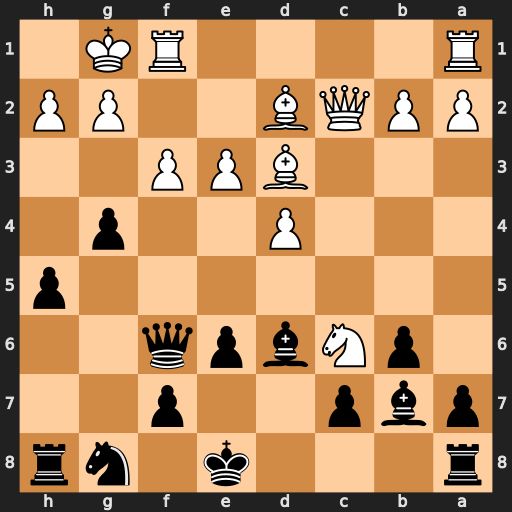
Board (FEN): r3k1nr/pbp2p2/1pNbpq2/7p/3P2p1/3BPP2/PPQB2PP/R4RK1
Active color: b
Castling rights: kq
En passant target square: -
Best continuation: Bxh2+ Kxh2 Qh4+ Kg1 g3 Rfe1 Qh2+ Kf1 Qh1+ Ke2 Qxg2+ Kd1 Qxf3+ Be2 Qxc6 Qxc6+ Bxc6